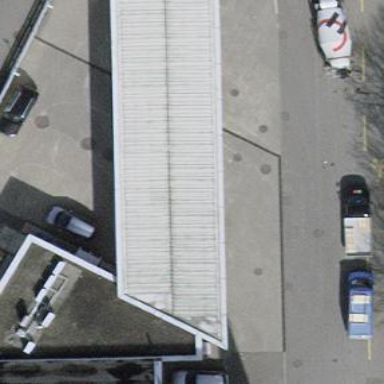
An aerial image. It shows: View of roof of building.